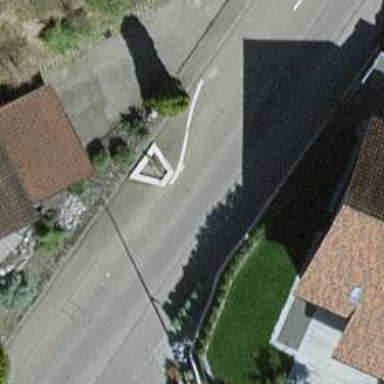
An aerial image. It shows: Chicane for traffic calming.